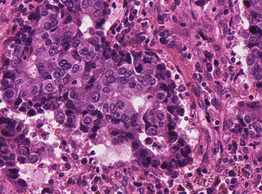
Tumor epithelial tissue: yes
Tumor-associated stroma tissue: yes
Normal tissue: no